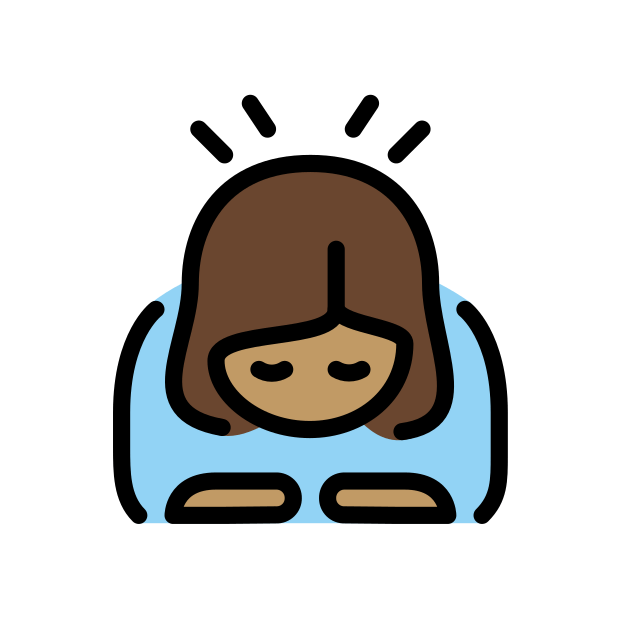
woman bowing: medium skin tone